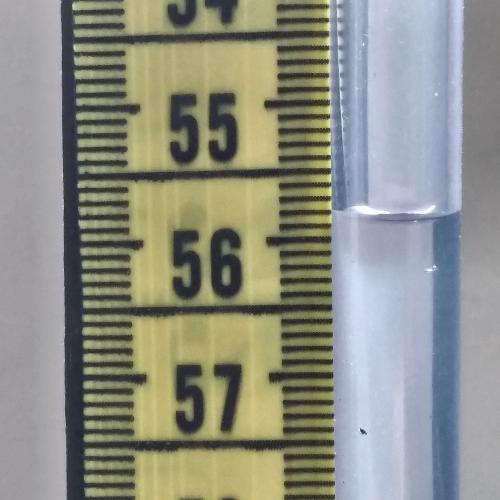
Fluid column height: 55.8 cm